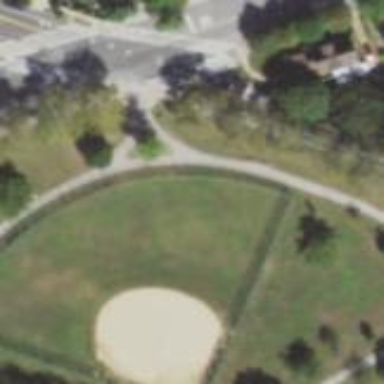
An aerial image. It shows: Baseball pitch for leisure land.